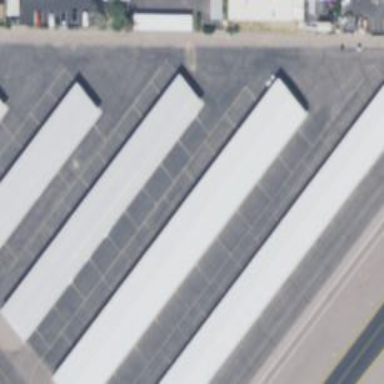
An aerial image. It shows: Hangar building located at airport.